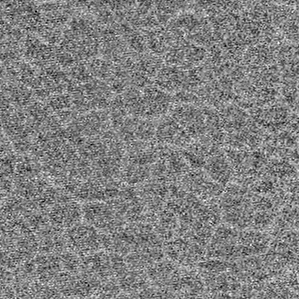
Label: frost